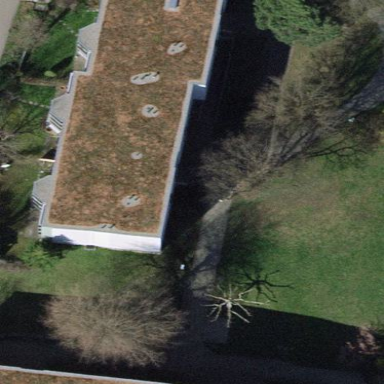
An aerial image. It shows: Apartment building with flat roof.